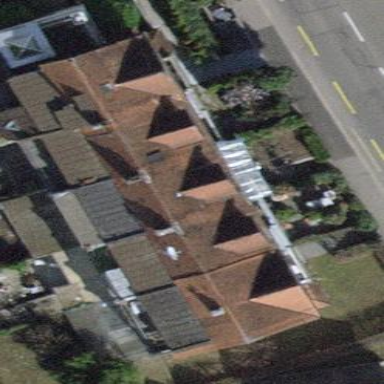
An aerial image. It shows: Terrace building.